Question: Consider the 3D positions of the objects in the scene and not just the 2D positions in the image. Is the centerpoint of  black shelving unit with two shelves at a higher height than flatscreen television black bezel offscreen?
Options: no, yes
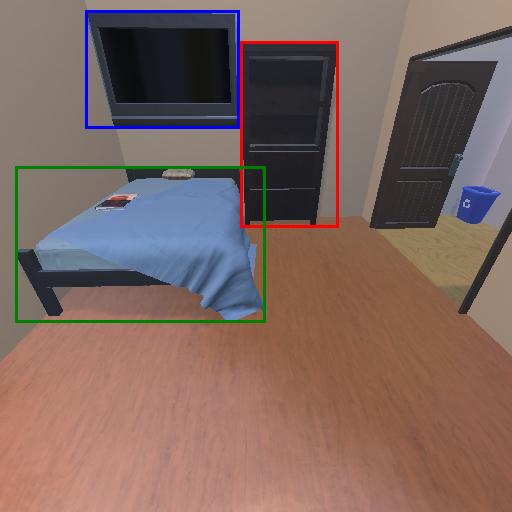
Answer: no